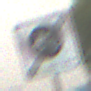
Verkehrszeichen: EndeFahrradstrasse
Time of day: MorningAfternoon
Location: Outdoor (Suburban)
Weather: Overcast
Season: NotSpecified
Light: Natural